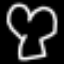
Label: mushroom